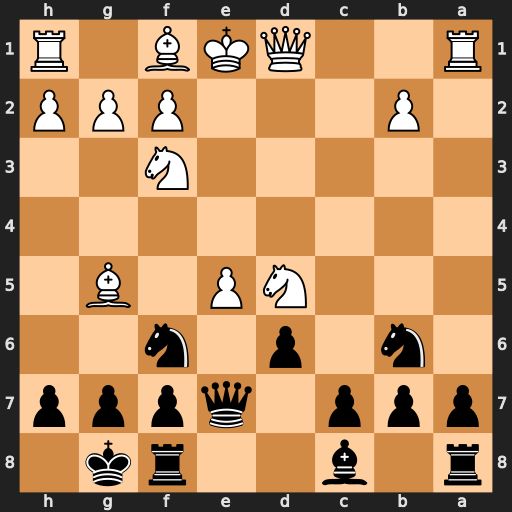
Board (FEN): r1b2rk1/ppp1qppp/1n1p1n2/3NP1B1/8/5N2/1P3PPP/R2QKB1R
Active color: b
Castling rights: KQ
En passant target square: -
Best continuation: Nbxd5 Qxd5 Nxd5 Bxe7 Nxe7